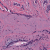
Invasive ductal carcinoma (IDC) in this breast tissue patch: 1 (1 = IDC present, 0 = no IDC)